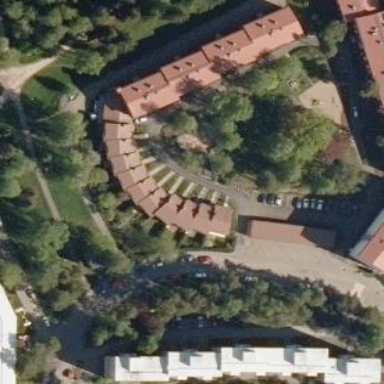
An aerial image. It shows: Terrace building.